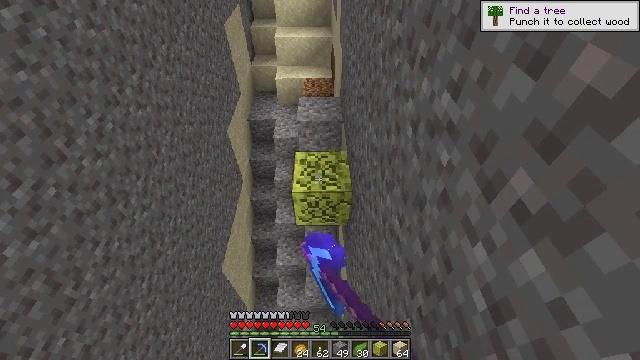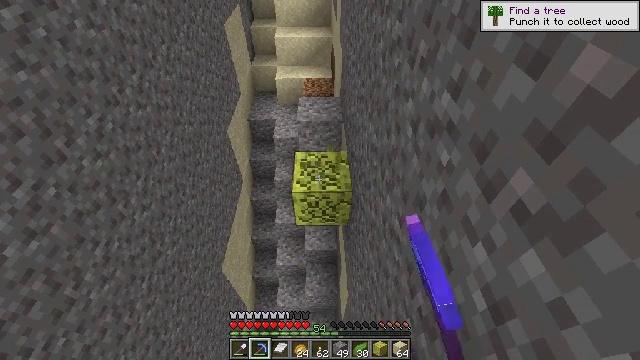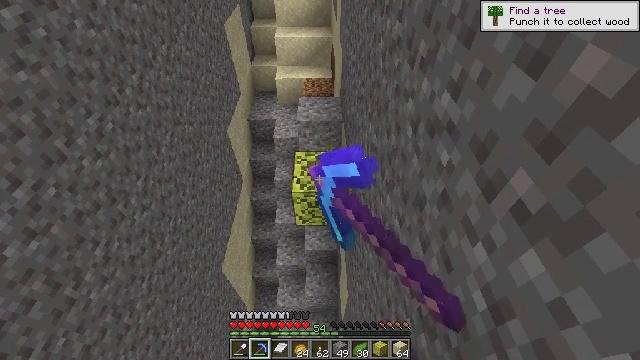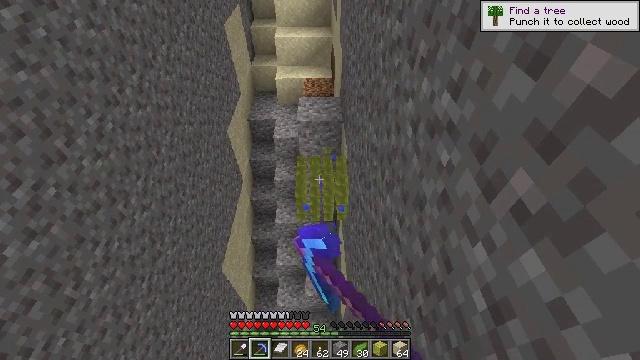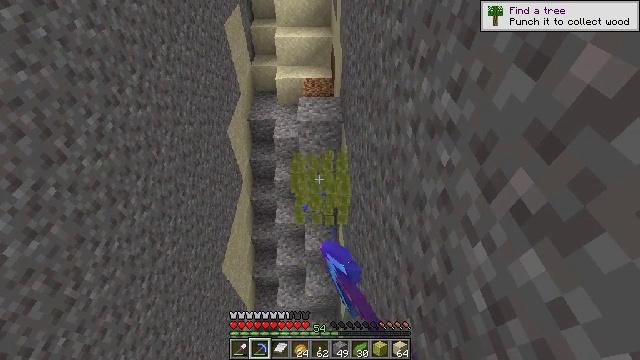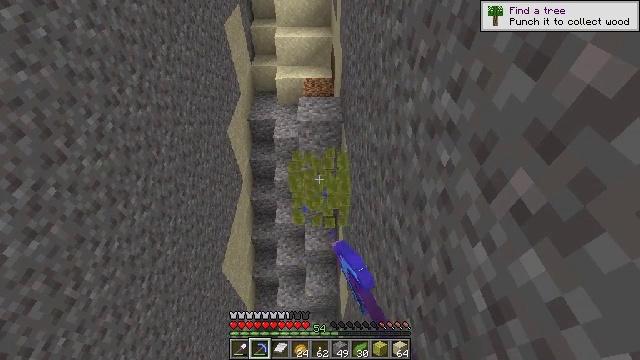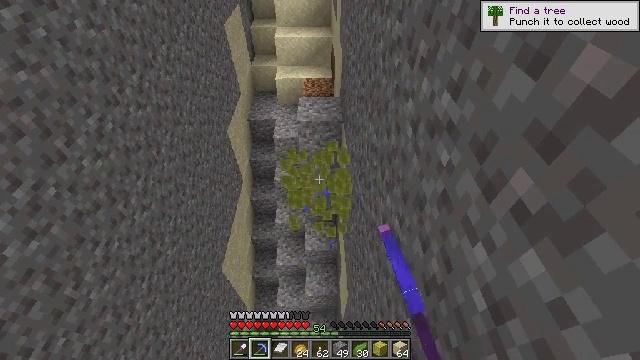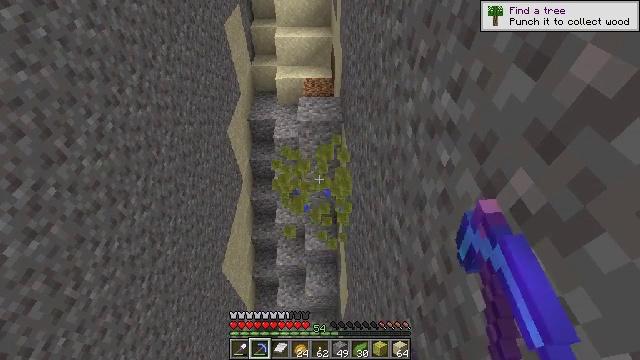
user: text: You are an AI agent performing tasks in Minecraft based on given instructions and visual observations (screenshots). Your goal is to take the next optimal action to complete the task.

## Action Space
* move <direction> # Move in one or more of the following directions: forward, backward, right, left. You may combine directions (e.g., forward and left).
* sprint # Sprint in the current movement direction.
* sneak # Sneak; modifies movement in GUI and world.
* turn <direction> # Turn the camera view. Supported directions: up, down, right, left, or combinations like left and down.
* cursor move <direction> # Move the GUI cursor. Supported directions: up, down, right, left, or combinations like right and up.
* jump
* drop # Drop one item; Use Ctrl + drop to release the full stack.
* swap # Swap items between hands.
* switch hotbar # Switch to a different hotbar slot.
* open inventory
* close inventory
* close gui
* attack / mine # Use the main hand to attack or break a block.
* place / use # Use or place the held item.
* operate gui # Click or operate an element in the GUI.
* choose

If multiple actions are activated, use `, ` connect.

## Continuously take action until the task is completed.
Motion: motion action
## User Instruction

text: Collect the wet sponge after mining.
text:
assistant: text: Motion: sneak, attack / mine
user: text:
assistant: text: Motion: sneak, attack / mine
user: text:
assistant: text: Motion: sneak, attack / mine
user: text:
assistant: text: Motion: sneak, attack / mine
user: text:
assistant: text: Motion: sneak, attack / mine
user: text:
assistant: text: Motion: sneak, attack / mine
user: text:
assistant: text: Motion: sneak, attack / mine
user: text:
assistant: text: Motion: sneak, attack / mine